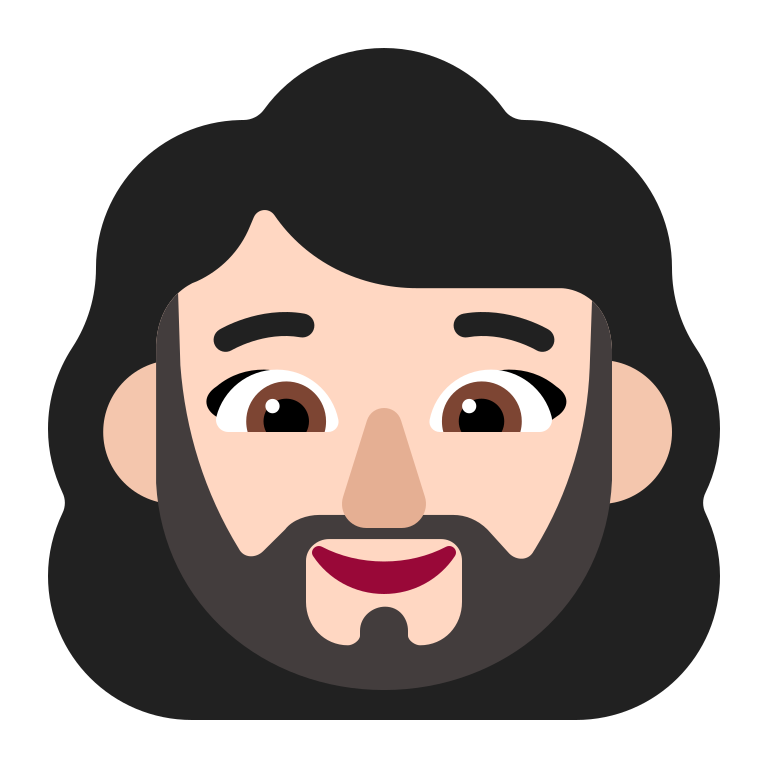
woman beard flat light